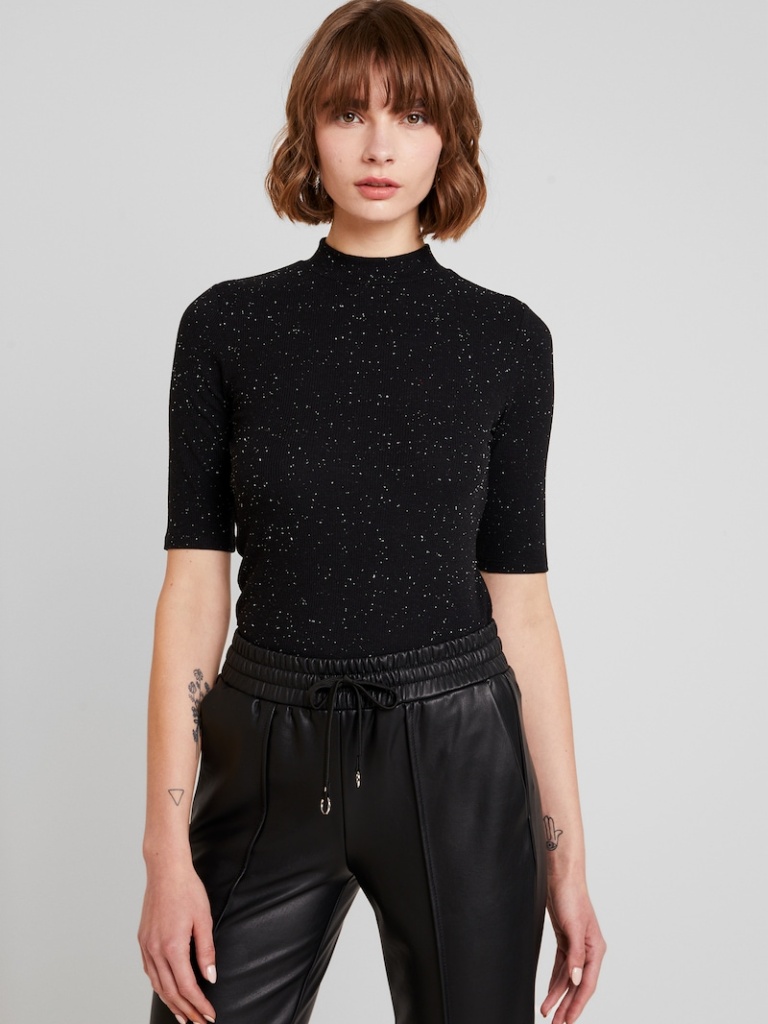
knit tight short sleeve hip length Fully Tucked in mock t-shirt